Question: I am confusing with TcpMaxDataRetransmissions parameter in windows.
Accounding to this <URL>, TcpMaxDataRetransmissions means that the times that windows will retransmit for an un-acked packet.
The default value in windows 2003 is 5.
But Why I see 8 retransmission times in a wireshark sniffer file?

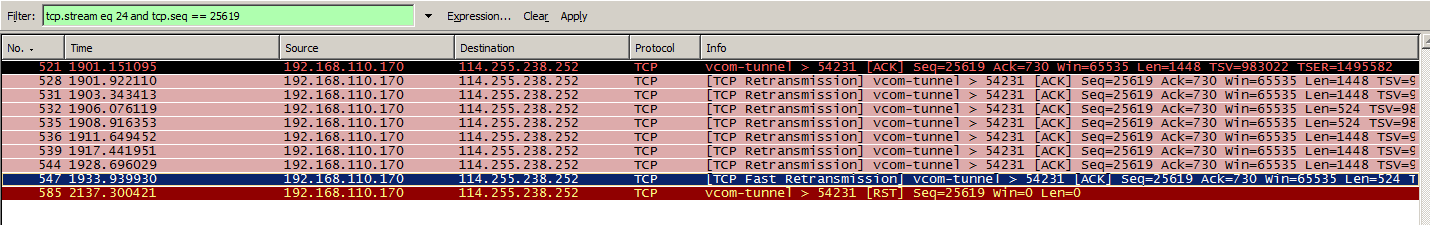
Answer: The problem solved, 5 works. Windows server retransmission one packet at most 5 times by default.
Note the pmtu(len 524 packets), do not include that 'five times'